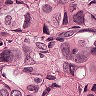
Metastatic tissue present: yes